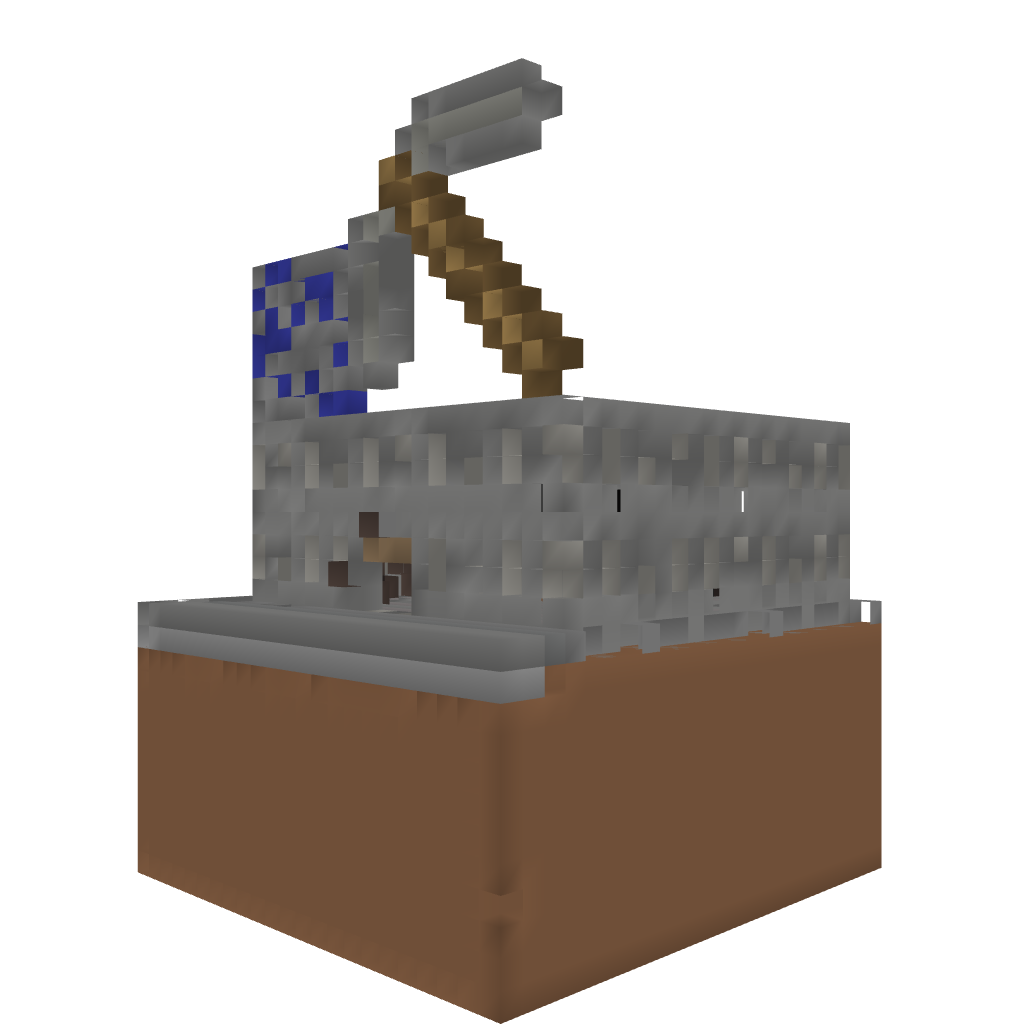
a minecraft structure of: Lapis and Pickaxe Shop